Current action and preconditions to check: trajectory_clear

Your task: For each precondition in the list above, predict whether it will hold at this action.

Consider the current scene as observed from the mobile robot's camera, and analyze the predicted future states of all dynamic agents (e.g., people, animals, vehicles, or any moving entities) within the NEXT SECOND.

IMPORTANT: Only answer "very likely" if you are absolutely certain—based on strong, clear evidence—that a dynamic agent will violate the precondition in the predicted future state. Do NOT answer "very likely" for unlikely, ambiguous, or low-probability risks.

Ask yourself for each precondition: Is there a high probability, with clear and convincing evidence, that the predicted future states of any dynamic agent will interfere with the predicted future state of the currently executing action within the NEXT SECOND, causing that precondition to fail?

Assess the risk level based on these predictions. Use "likely" or "very likely" if motions create a clear risk of interference.

Use "neutral" or "improbable" if agents are nearby but their predicted paths are clearly diverging or non-conflicting.

Failure Risk Categories: "very improbable", "improbable", "neutral", "likely", "very likely"

Answer Format: Output ONLY the probability_of_failure value from these categories: "very improbable", "improbable", "neutral", "likely", "very likely"

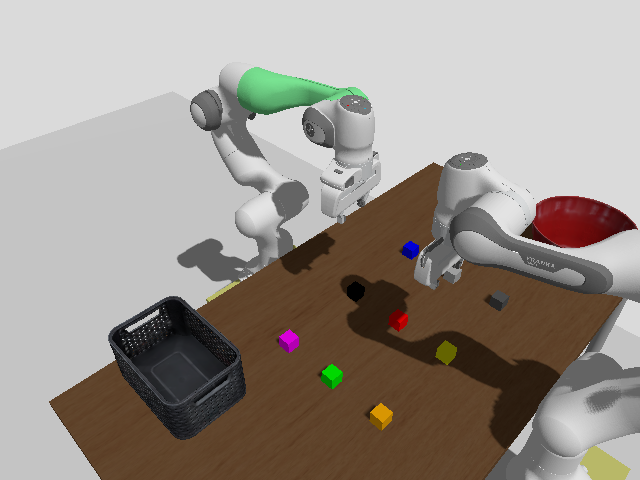

Answer: neutral